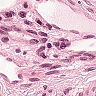
Metastatic tissue present: no